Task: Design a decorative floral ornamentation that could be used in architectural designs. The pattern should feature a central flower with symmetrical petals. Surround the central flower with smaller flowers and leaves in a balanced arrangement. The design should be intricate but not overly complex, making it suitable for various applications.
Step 1567:
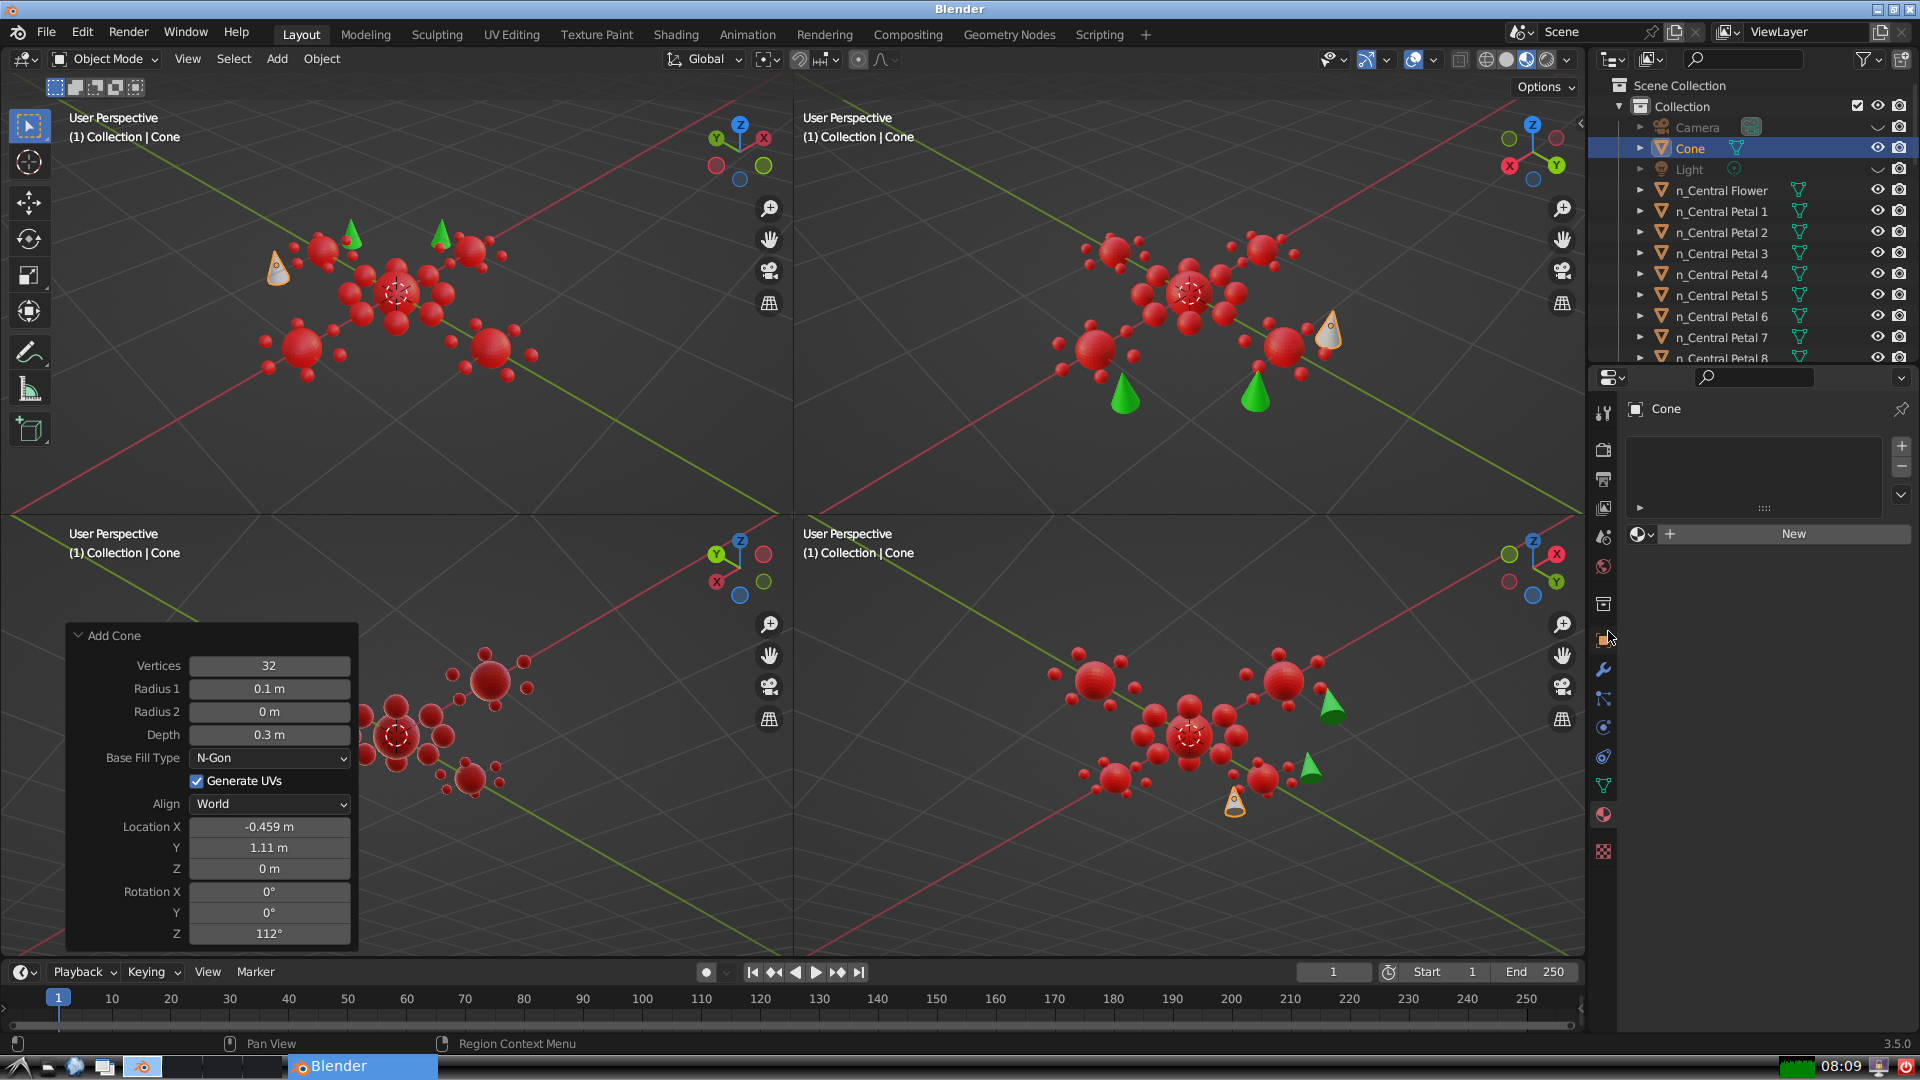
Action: click: no